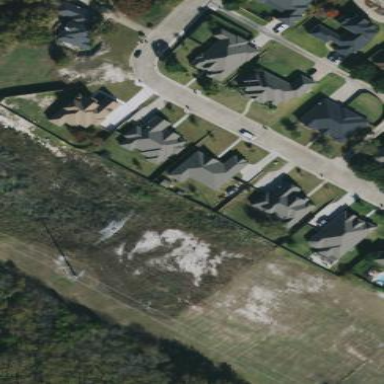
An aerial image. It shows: Grassy plot in zoning area.